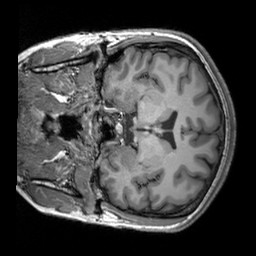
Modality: T1w
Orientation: coronal
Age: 21
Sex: female
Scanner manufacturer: siemens
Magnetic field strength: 3 T
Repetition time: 2.3 s
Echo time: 0.00303 s